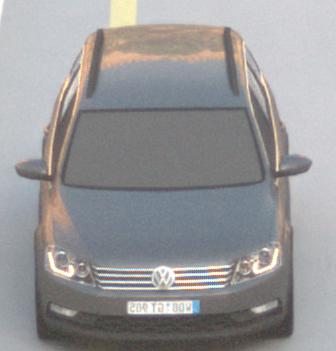
Make: VW
Model: Passat Alltrack 1.8 TSI
Detailed model: Passat (B7) Alltrack
Model produced from: 2012/03
Model produced until: 2013/06
Doors: 5
Color: gray
Road condition: dry road
Daytime: sunrise or sunset
Contrast: low contrast